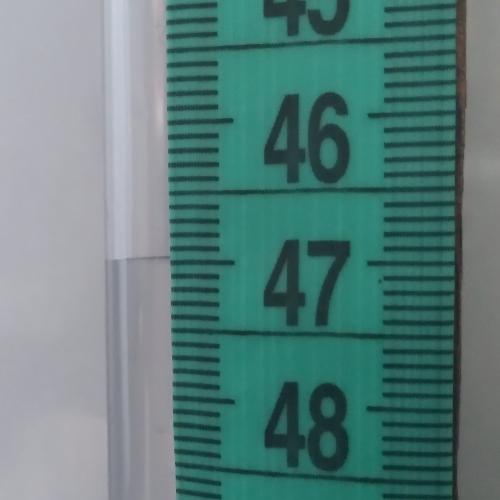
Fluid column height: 47.0 cm